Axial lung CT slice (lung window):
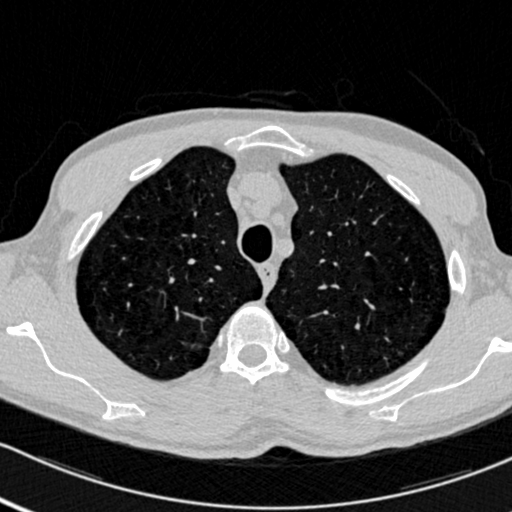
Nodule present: no